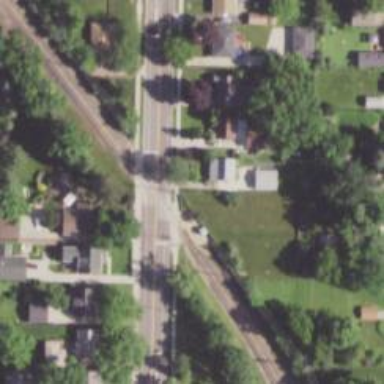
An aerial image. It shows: Railway crossing.